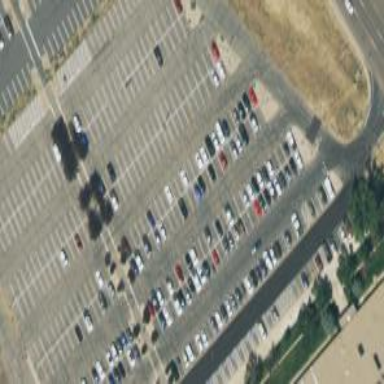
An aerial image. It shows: Paved parking area.